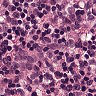
Metastatic tissue present: yes